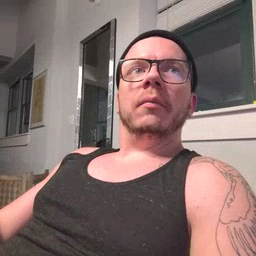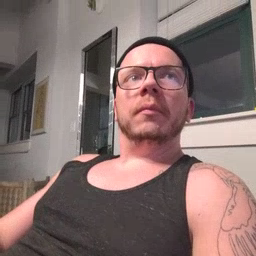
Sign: zebra